Field crop: maize
Growth stage: 1
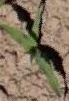
Species: maize